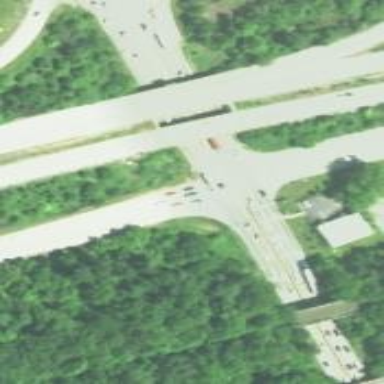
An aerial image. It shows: Trunk highway with expressway features.